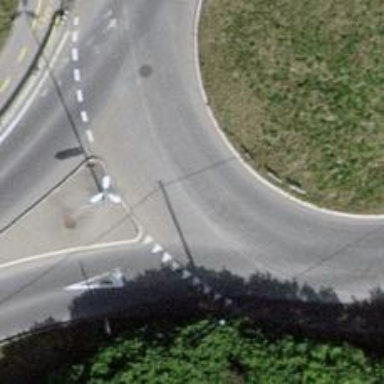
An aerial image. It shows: Secondary road with asphalt surface leading to roundabout.